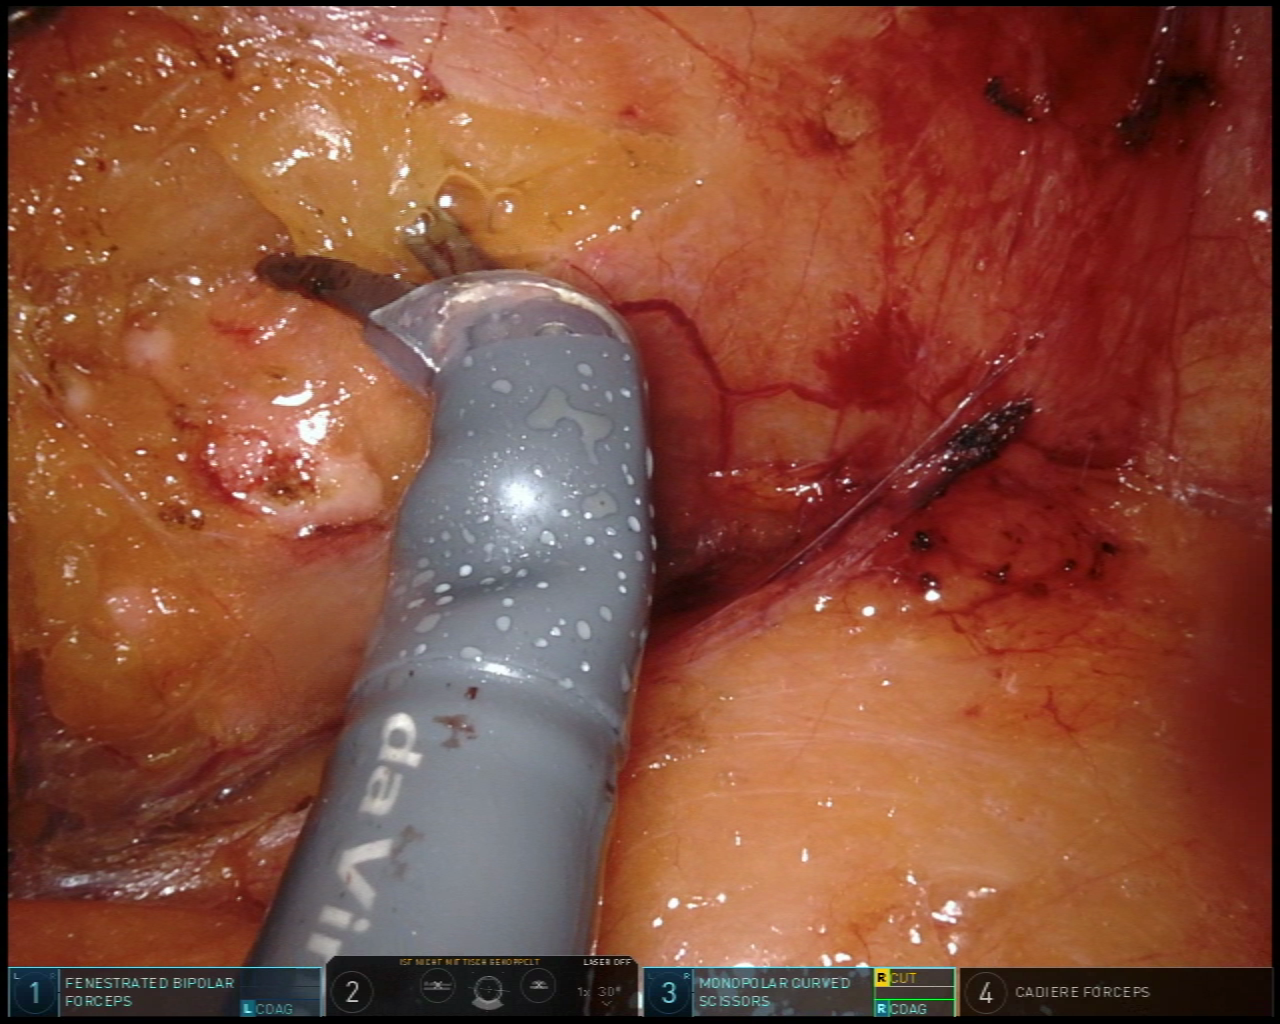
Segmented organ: pancreas
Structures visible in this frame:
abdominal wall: no
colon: no
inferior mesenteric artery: no
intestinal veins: no
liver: no
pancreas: yes
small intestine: no
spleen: no
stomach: no
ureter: no
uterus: no
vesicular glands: no